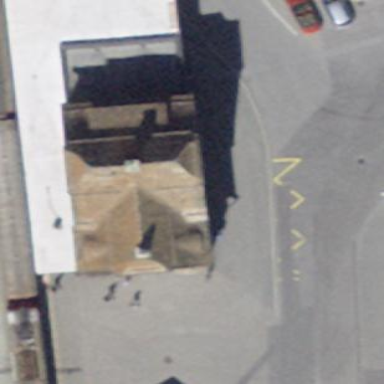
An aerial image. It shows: Train station building with pyramidal roof shape.